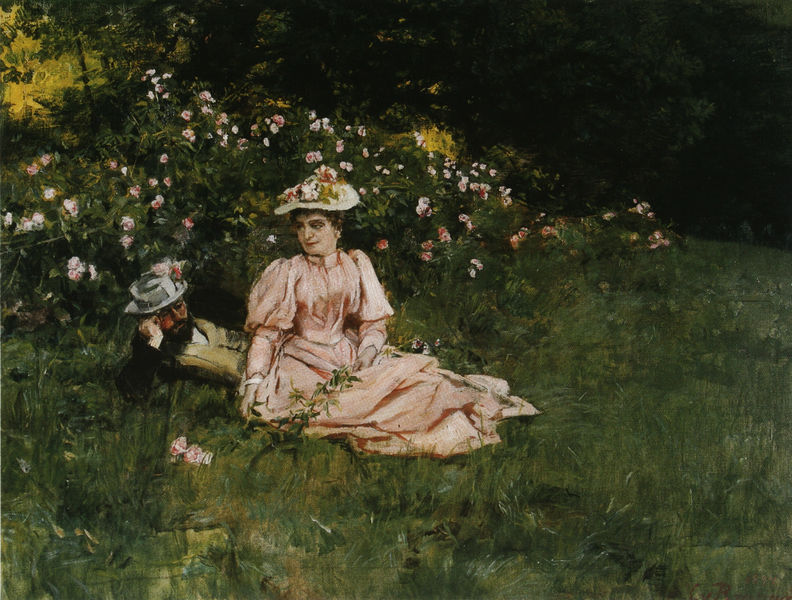
Titel: Ehepaar unter Rosen
Künstler: Clara von Rappard
Standort: Bern
Institution: Kunstmuseum
Schlagwörter: baum, blau, dunkel, gemälde, gruppe, hand, kopf, mann, schatten, wasser, weiß, bäume, frauen, gelb, grob, grün, impressionismus, landschaft, menschen, mädchen, sitzen, teich, blume, blumen, braun, frankreich, frau, grau, haar, handschuhe, hell, hintergrund, hut, hüte, kleid, licht, mund, nase, pastell, profil, schmuck, schwarz, blüte, blüten, dame, gras, park, rasen, rose, rosen, rot, tuch, wiese, beige, haube, leute, anzug, bart, jacke, arm, arme, falten, gesicht, kragen, mensch, vollbart, ärmel, bildnis, herr, portrait, öl, feld, gräser, halme, hügel, natur, strauch, busch, büsche, gebüsch, sonne, sträucher, haare, mantel, sitzend, paar, personen, girlande, lippen, puffärmel, rosa, seide, wald, garten, lächeln, taille, sommer, liebe, liegen, zwei, abhang, fels, hang, dunkelgrün, farbe, hecke, halm, ausflug, idylle, picknick, rast, tannen, ölgemälde, wild, langeweile, draussen, strohhut, impressionistisch, liegend, aufstützen, jackett, weste, sonnenhut, kokett, frühling, grashalme, flieder, blumenstrauss, bouquet, waldrand, pink, doppelbildnis, paradies, pärchen, gestützt, idyll, lichtung, brille, heiter, tanne, ehefrau, ehemann, kranz, sonntag, flirt, liebespaar, ehepaar, schoss, armband, armreif, verschwommen, efeu, verwischt, dynamisch, geflochten, thoma, dickicht, aufgestützt, jakett, beet, rosenstrauch, grashalm, freundschaft, gelbgrün, rosenhecke, impressionist, grüm, leger, somer, rise, impressonismus, impressinoismus, mann und frau, rosenbusch, rendezvous, gepflückt, lchtung, ungestört, herrn, kleic, hüte brille